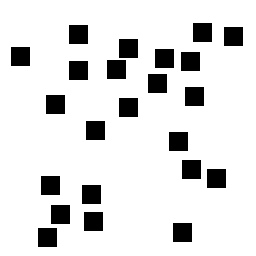
Squares: 23
Triangles: 0
Stars: 0
Total shapes: 23